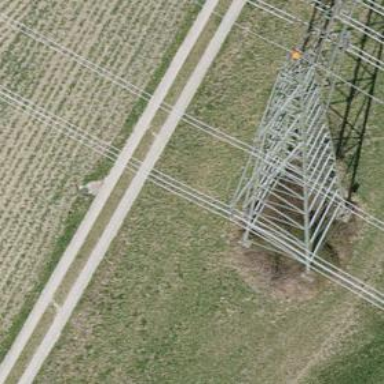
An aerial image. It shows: Power tower.